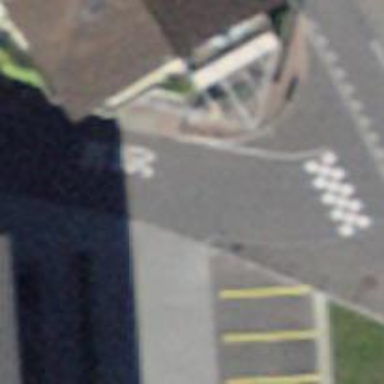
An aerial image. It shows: Zebra crossing on the road.